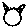
Label: cat